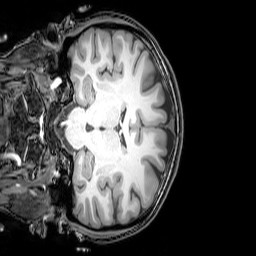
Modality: T1w
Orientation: coronal
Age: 23
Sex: female
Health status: healthy
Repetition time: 0.081 s
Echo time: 0.037 s